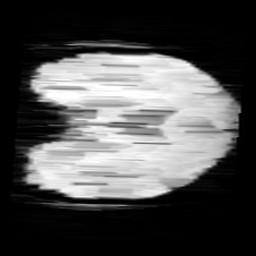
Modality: minIP
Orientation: coronal
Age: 9
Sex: male
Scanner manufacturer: siemens
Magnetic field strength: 3 T
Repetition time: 0.027 s
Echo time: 0.02 s